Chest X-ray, PA view. Patient: 46 years old, sex F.
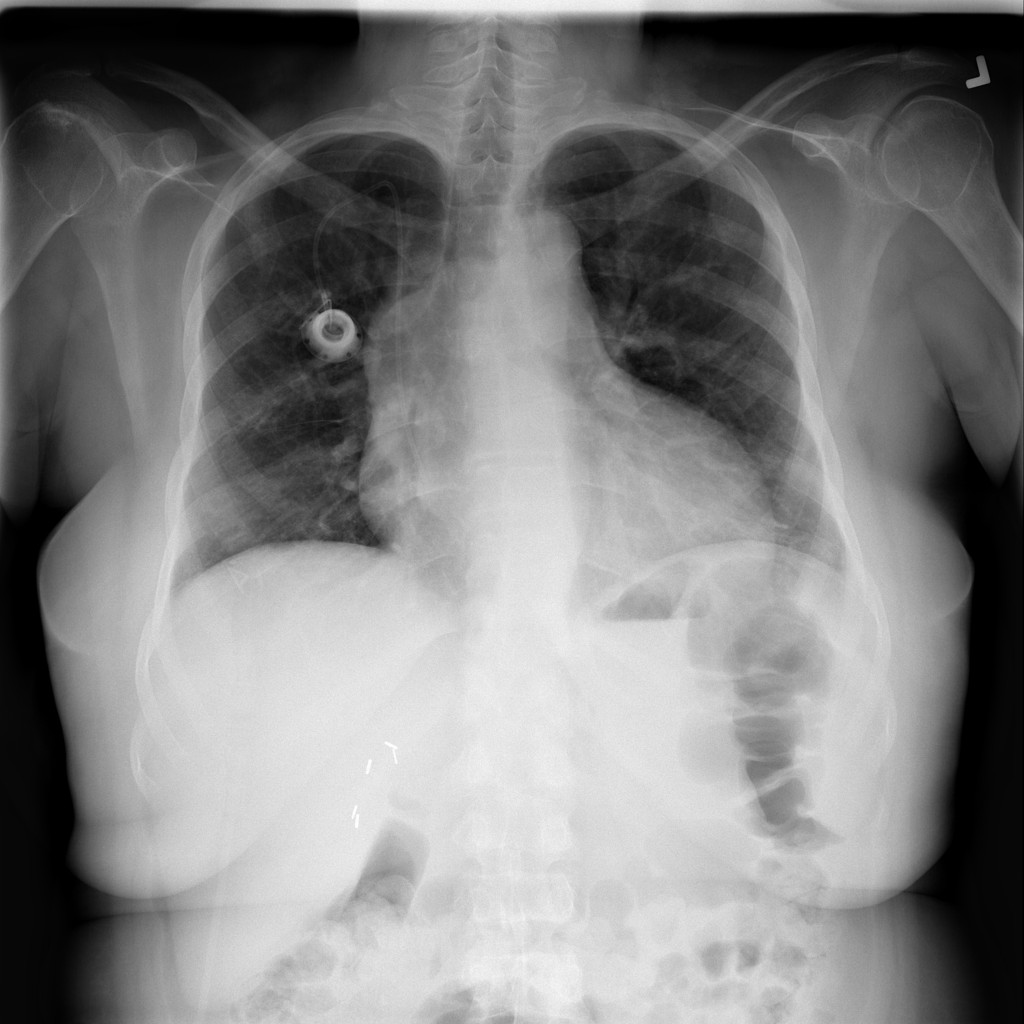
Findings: Cardiomegaly